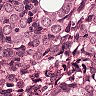
Metastatic tissue present: yes